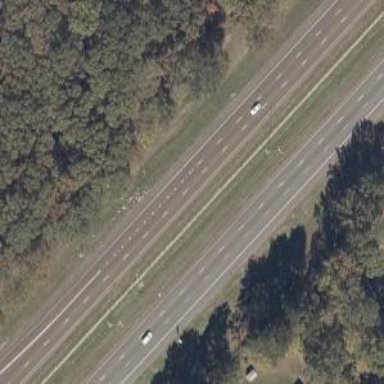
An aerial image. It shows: Motorway.